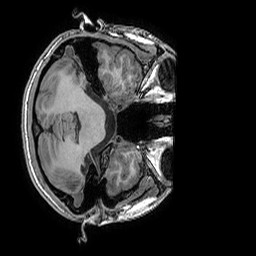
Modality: T1w
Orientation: axial
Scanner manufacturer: ge
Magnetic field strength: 3 T
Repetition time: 0.008512 s
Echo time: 0.003336 s